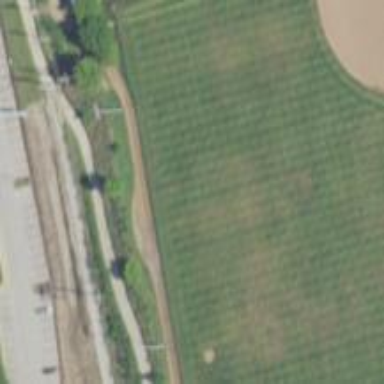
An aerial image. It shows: Baseball pitch for leisure land activities.